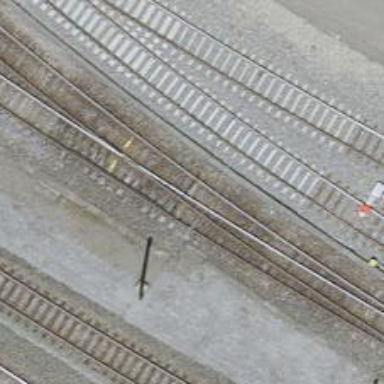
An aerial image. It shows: Single railway track with electrified contact line.